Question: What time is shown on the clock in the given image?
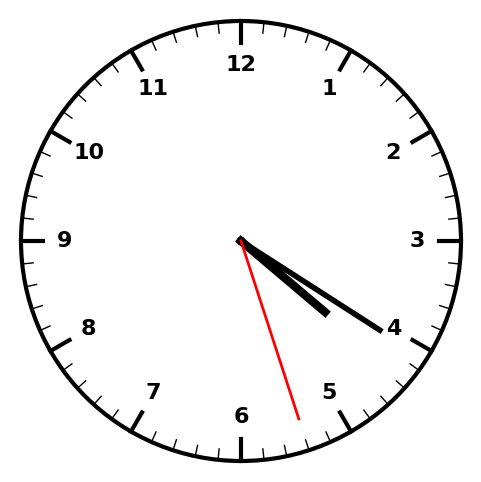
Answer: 04:20:27